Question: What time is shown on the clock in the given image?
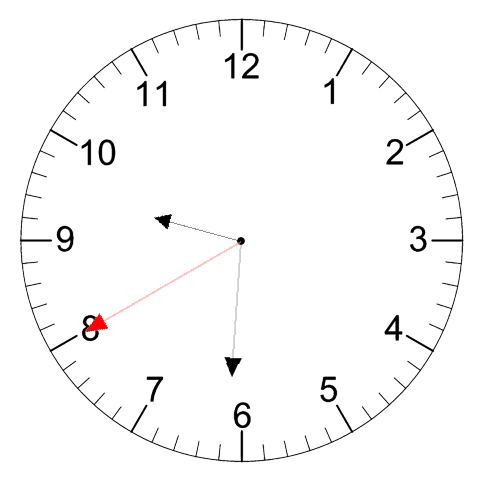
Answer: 09:30:40